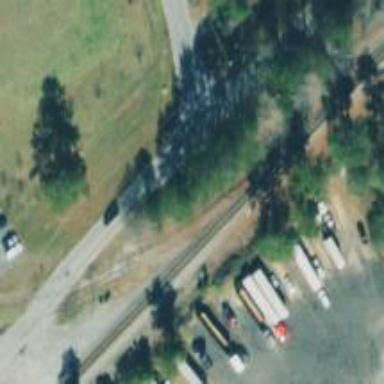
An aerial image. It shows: Abandoned railway spur.